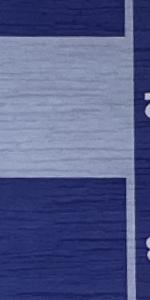
Label: Empty